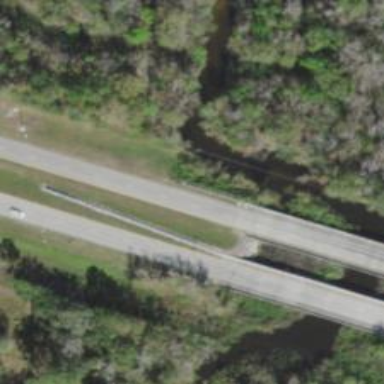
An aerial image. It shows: Trunk highway bridge.